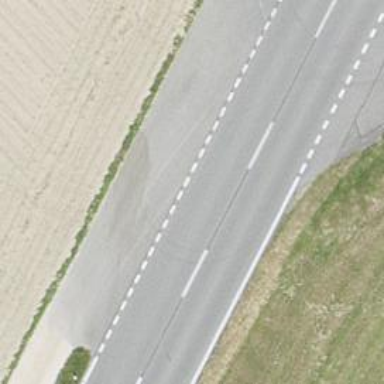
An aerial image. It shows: Secondary road with asphalt surface.